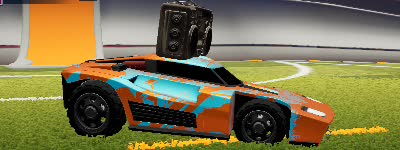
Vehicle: breakout